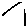
Label: line